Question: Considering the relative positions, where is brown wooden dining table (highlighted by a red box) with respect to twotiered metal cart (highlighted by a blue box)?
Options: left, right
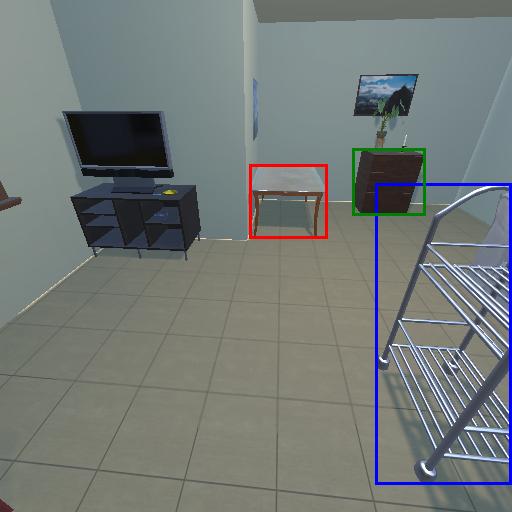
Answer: left